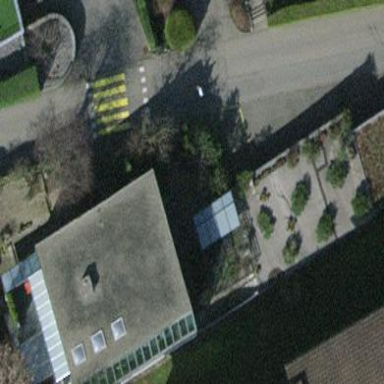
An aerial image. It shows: Group of garages.